Question: How can I put relative layout inside a scrollview? I want a scrollable view that contains pictures and texts like this:

I searched the Internet for solution or example, but in every sample project they use linear layout. Please help!
Thanks in advance.
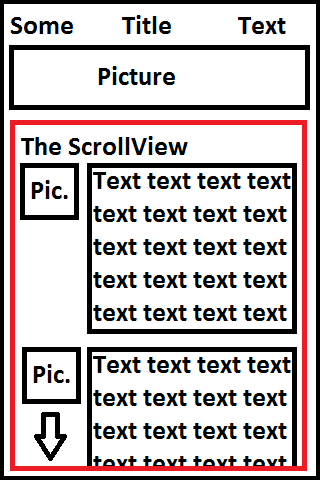
Answer: Take a look <URL> it has exactly what you need.